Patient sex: M
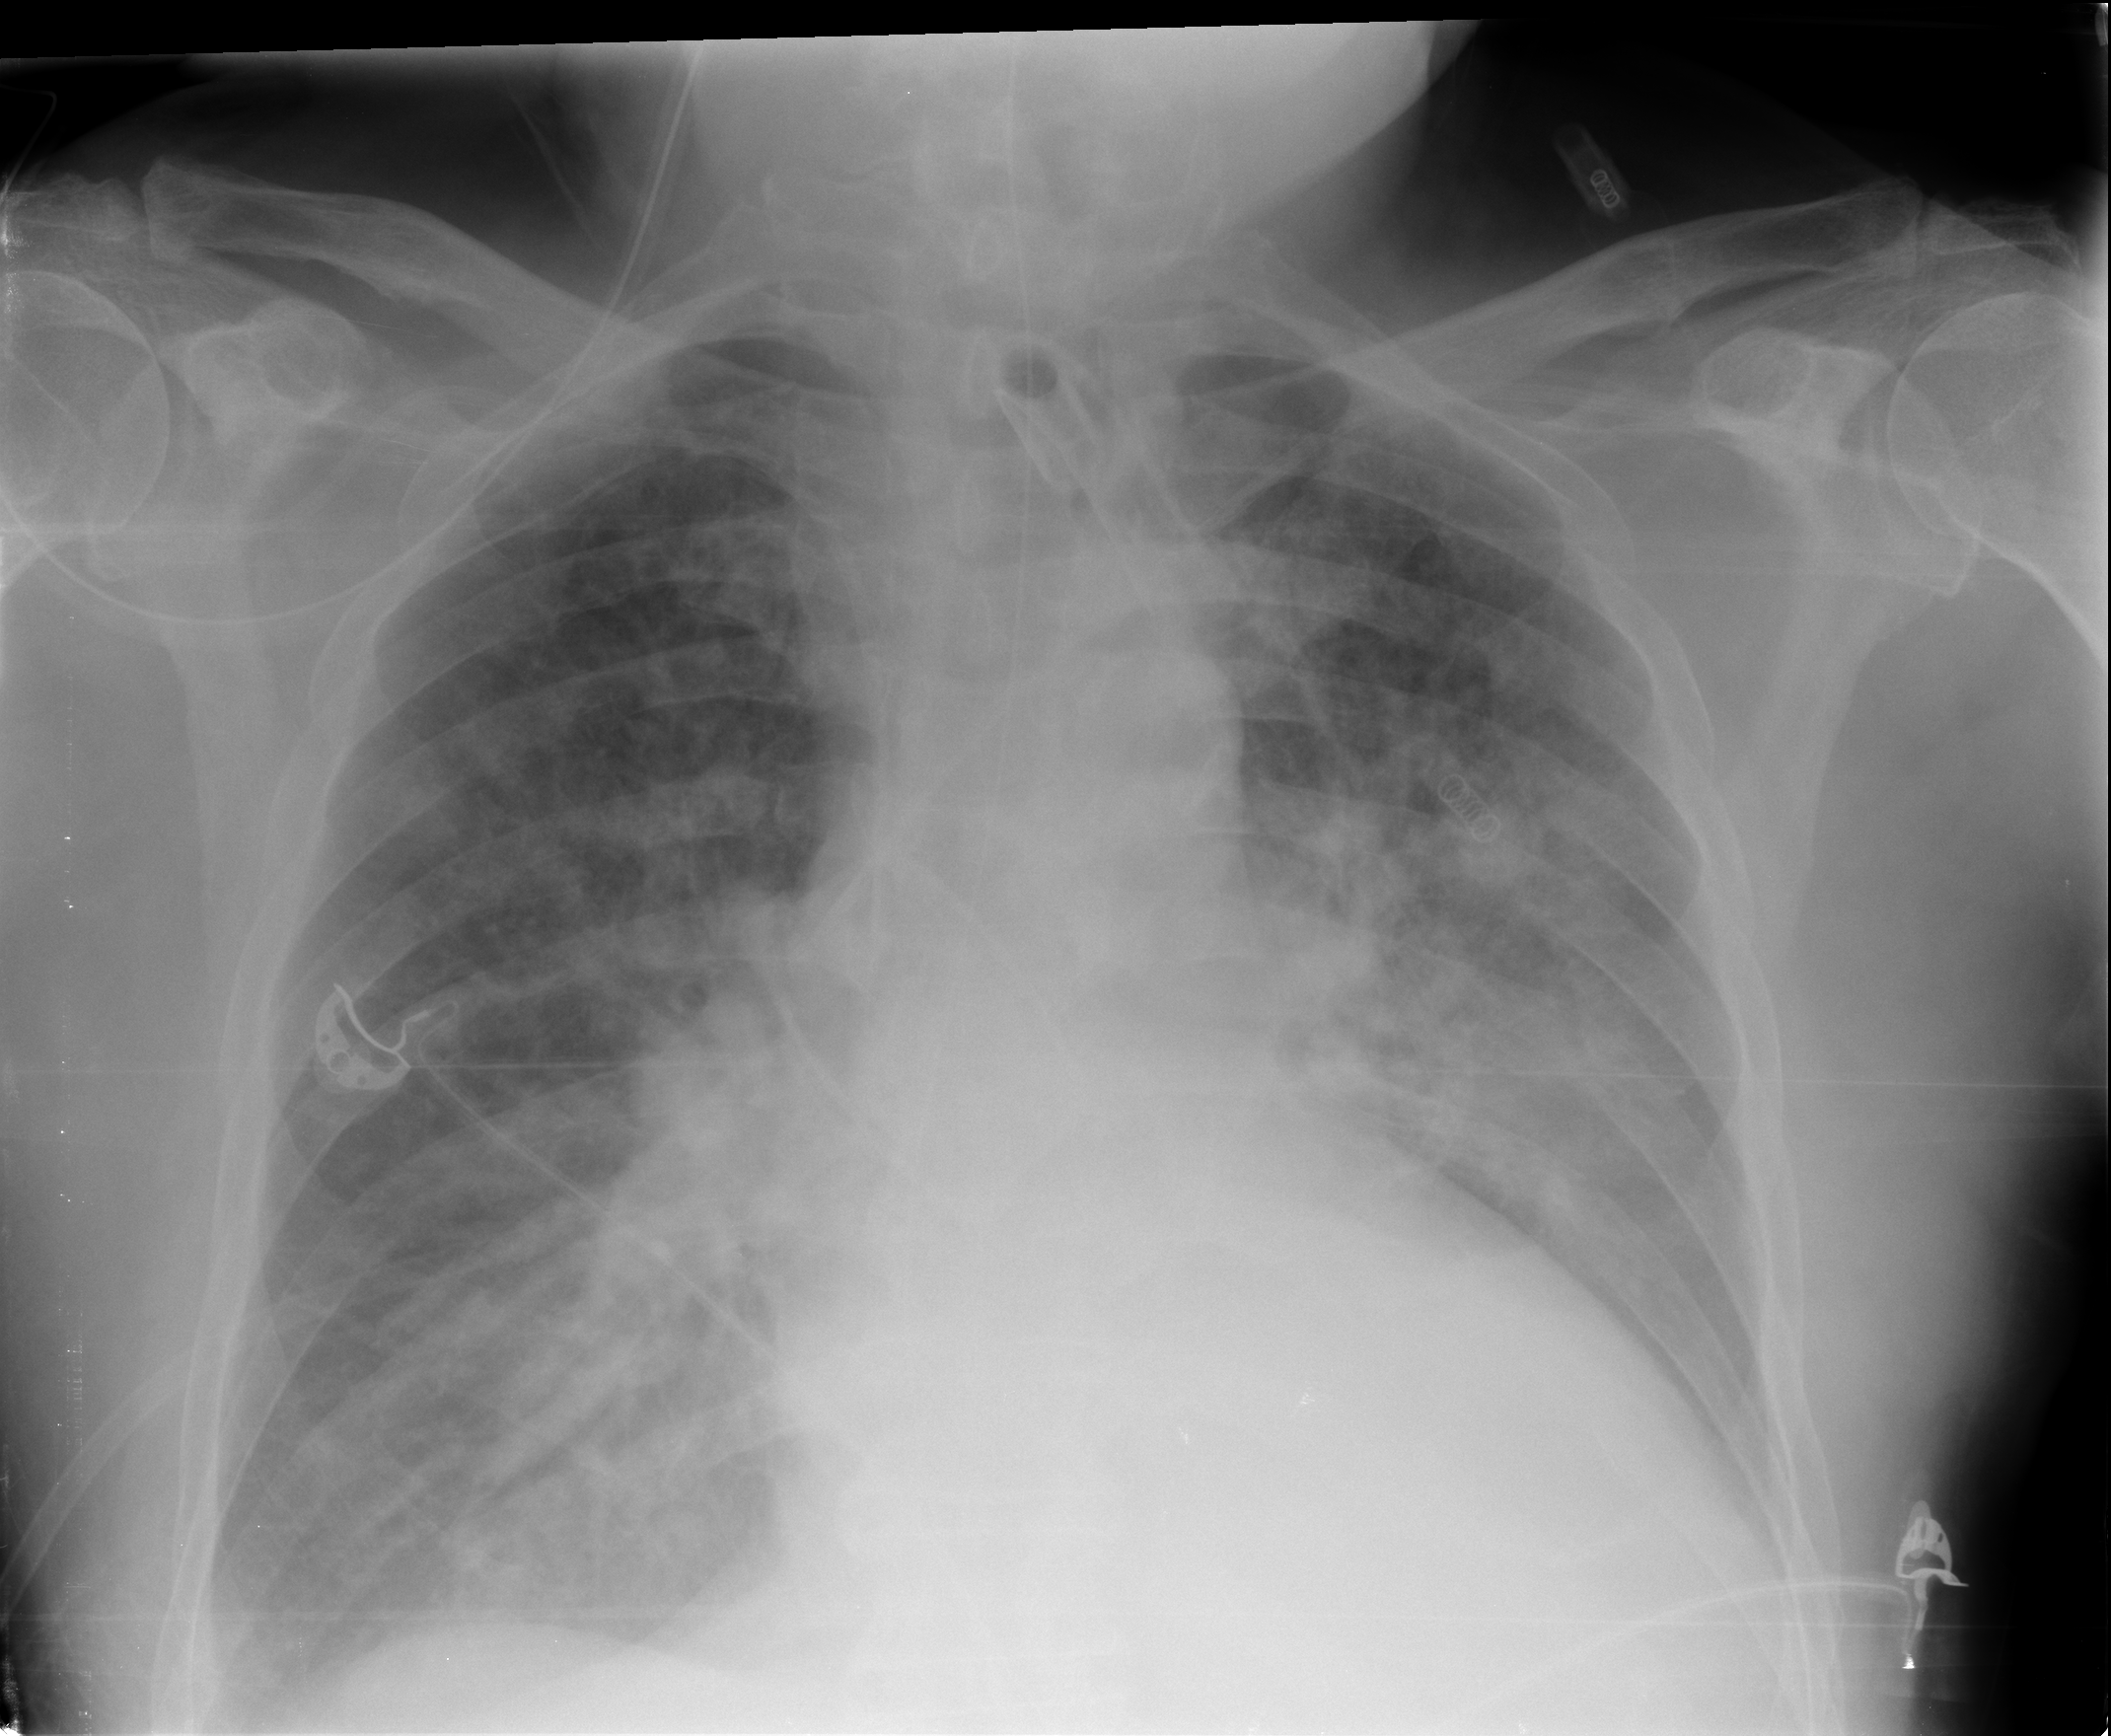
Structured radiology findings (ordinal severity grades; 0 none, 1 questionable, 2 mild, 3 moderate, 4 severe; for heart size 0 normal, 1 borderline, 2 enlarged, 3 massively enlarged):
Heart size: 2
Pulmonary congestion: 2
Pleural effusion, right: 1
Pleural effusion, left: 1
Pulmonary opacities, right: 3
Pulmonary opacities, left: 3
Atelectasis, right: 3
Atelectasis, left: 3